Question: When using 'display:table' and 'display:table-cell', the 'border' of the 'table-cell' elements appear on top of the 'table'. How can I make sure the parent 'table''s border is on top?
I have a simple HTML layout:
'''
<div class="section-header">General Properties</div>
<div id="policy-parameters">
<div class="parameter-row">
<label for="inputPolicyName" class="">Name</label>
<div class="parameter-entry">
<input type="text" class="" id="inputPolicyName">
</div>
</div>
<div class="parameter-row">
<label for="inputPolicyDescription" class="">Description</label>
<div class="parameter-entry">
<input type="text" class="" id="inputPolicyDescription">
</div>
</div>
</div>
'''
Combined with a straight forward CSS:
'''
#policy-parameters {
border: 1px solid #6c6c6c;
border-collapse: collapse;
display: table;
width: 100%; }
#policy-parameters .parameter-row {
display: table-row; }
#policy-parameters .parameter-row:not(:last-child) {
border-bottom: 1px solid #c4c2be; }
#policy-parameters .parameter-row label {
background-color: #deddd9;
border-right: 1px solid #c4c2be;
display: table-cell;
padding: 5px 3px 5px 7px;
width: 175px; }
#policy-parameters .parameter-row .parameter-entry {
background-color: #f7f6f5;
display: table-cell;
padding: 5px; }
#policy-parameters .parameter-row .parameter-entry input[type="text"] {
width: 400px; }
'''
But when the table displays, I get the following result:

How can I make sure make sure the 'table''s 'border' appears on top of the 'table-cell''s 'border'?
UPDATE:
JSFiddle of the effect: <URL>
Note that the same effect is happening on the vertical 'label''s 'border-right' too.
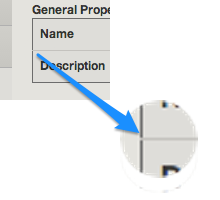
Answer: The solution is to remove 'border: collapse' and apply the border only to the table-cell elements and not the table row. Here's the fiddle: <URL>
'''
#policy-parameters {
border: 1px solid #6c6c6c;
/* removed border-collapse: collapse; */
display: table;
width: 100%;
}
#policy-parameters .parameter-row {
display: table-row;
}
#policy-parameters .parameter-row label {
background-color: #deddd9;
border-right: 1px solid #c4c2be;
display: table-cell;
padding: 5px 3px 5px 7px;
width: 175px; }
#policy-parameters .parameter-row .parameter-entry {
background-color: #f7f6f5;
display: table-cell;
padding: 5px;
}
#policy-parameters .parameter-row .parameter-entry input[type="text"] {
width: 400px;
}
/* added '> *' to apply border to elements within row, not row itself */
#policy-parameters .parameter-row:not(:last-child) > * {
border-bottom: 1px solid #c4c2be;
}
'''